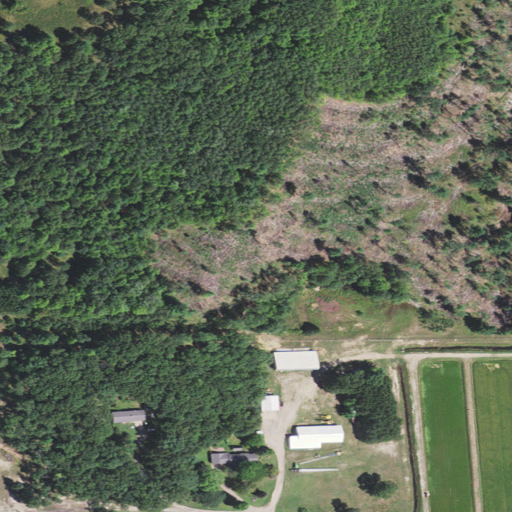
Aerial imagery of mountain in Wisconsin named Circle Hill containing deciduous forest, pasture, mixed forest, grassland, woody wetlands, open development, medium intensity development, and low intensity development